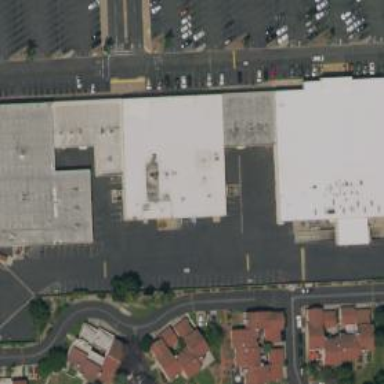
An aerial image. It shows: Retail building.